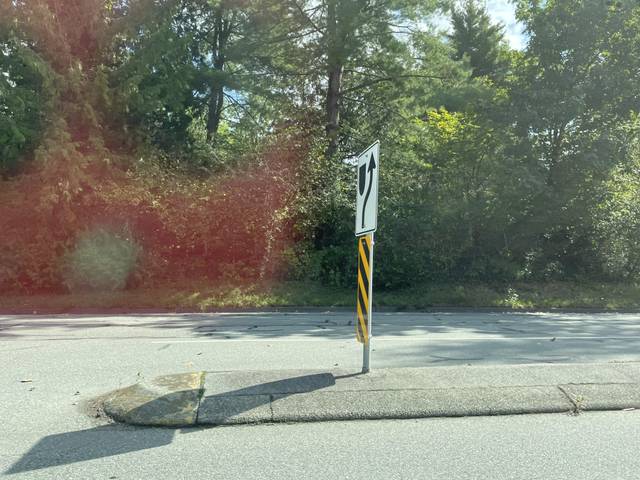
Region: Canada
Coordinates: 49.243, -122.998